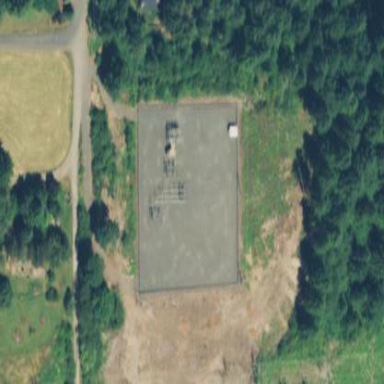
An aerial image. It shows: Fence surrounds minor distribution power substation.